Field crop: maize
Growth stage: 2
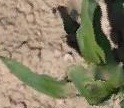
Species: maize